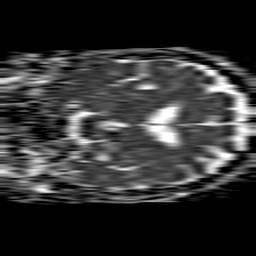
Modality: ADC
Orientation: coronal
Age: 80
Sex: female
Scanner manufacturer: philips
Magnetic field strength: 1.5 T
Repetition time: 4.6 s
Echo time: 0.08517 s